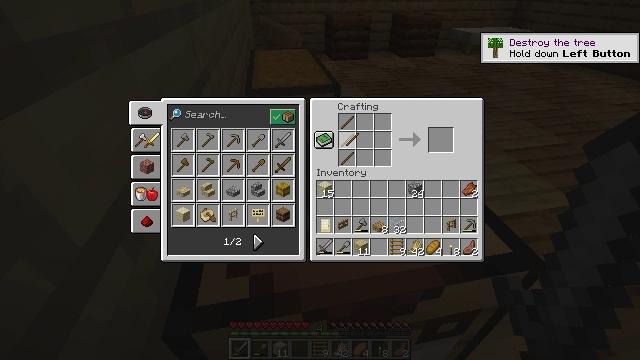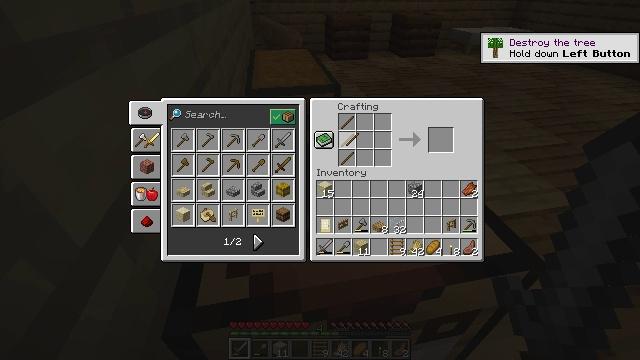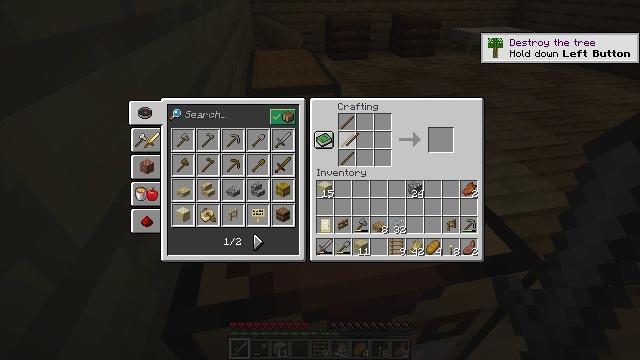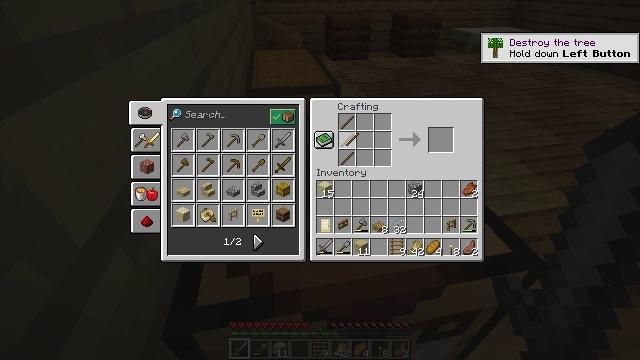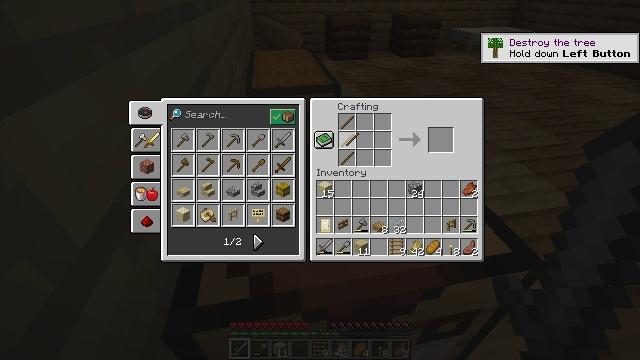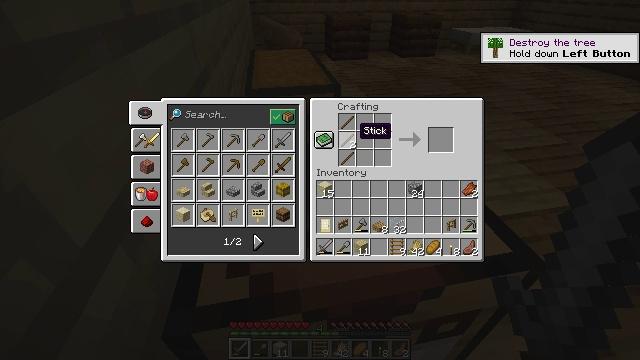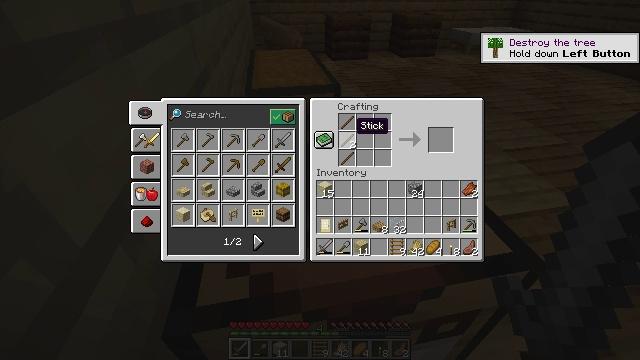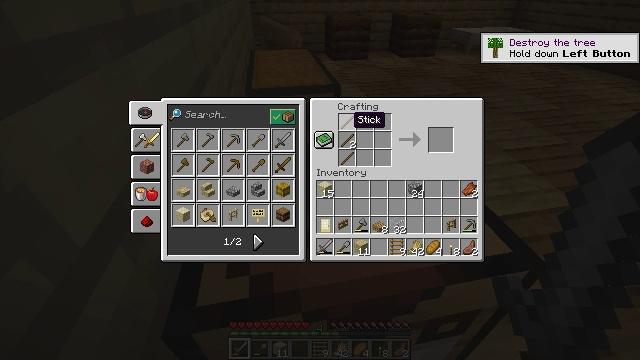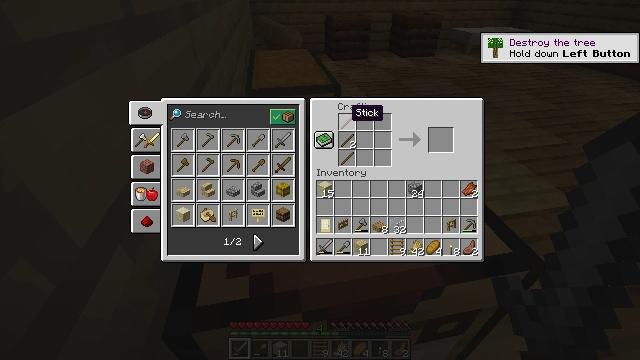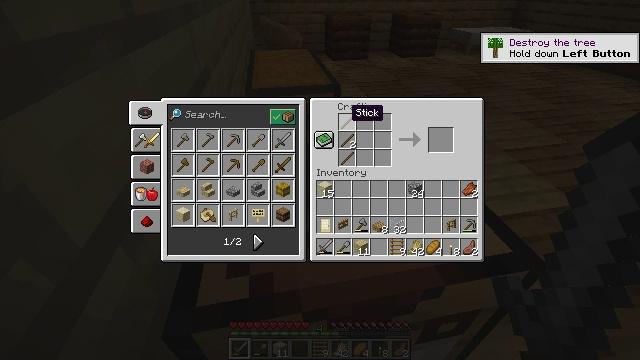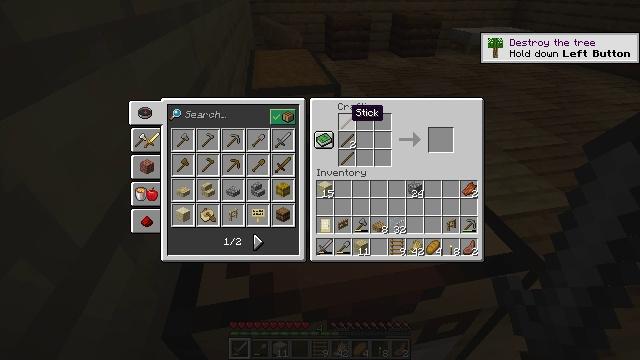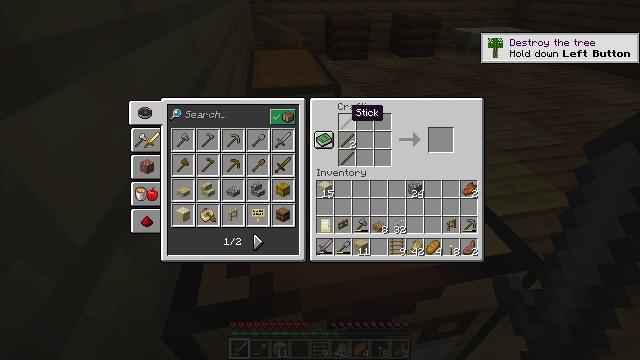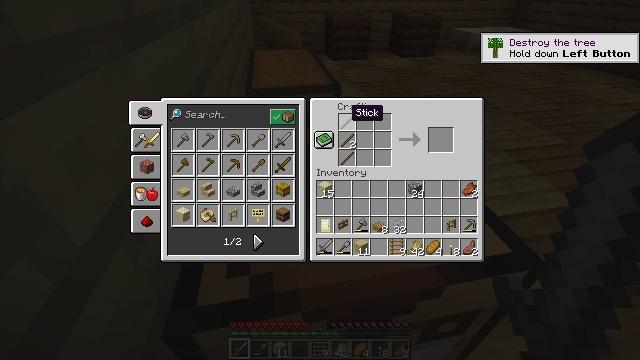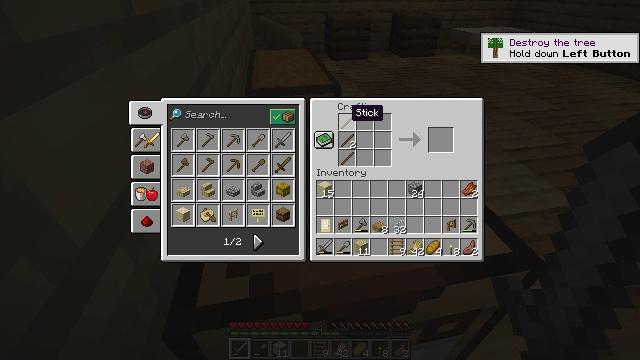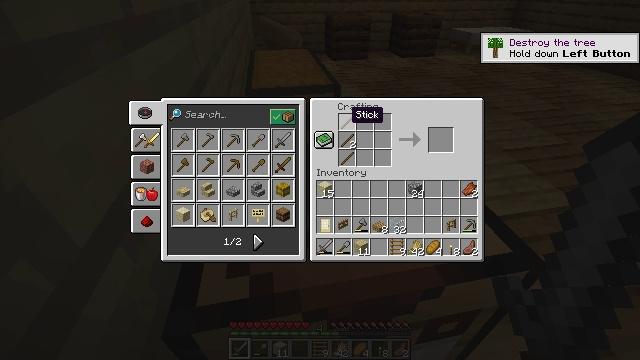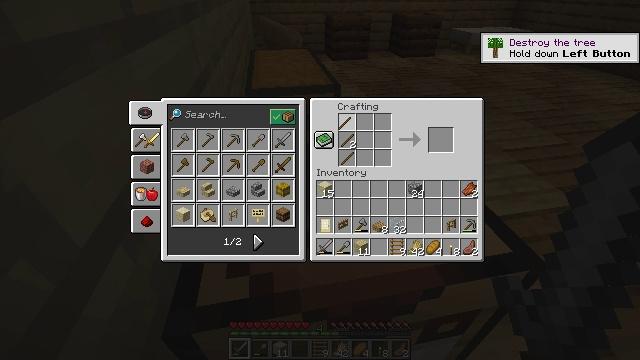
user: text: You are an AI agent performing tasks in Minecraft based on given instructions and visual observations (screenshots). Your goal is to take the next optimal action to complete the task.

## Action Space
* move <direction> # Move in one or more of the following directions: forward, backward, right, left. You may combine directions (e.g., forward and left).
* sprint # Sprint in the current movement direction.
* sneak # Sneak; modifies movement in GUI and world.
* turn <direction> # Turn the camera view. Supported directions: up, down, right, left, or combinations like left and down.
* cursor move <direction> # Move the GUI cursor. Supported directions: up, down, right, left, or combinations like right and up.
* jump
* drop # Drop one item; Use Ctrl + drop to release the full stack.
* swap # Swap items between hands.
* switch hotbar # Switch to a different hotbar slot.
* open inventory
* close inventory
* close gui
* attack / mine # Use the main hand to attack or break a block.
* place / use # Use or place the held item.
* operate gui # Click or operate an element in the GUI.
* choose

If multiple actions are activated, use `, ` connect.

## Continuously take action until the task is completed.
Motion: motion action
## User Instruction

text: Collect the oak planks from the structure.
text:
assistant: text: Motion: no_op
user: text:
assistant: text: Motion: operate gui
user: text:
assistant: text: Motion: operate gui
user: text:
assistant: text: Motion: operate gui
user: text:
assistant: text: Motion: no_op
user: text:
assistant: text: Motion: no_op
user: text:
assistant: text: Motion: no_op
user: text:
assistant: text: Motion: no_op
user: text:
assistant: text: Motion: no_op
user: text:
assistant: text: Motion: no_op
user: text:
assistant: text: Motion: no_op
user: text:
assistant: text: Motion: no_op
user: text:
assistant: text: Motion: no_op
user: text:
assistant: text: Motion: no_op
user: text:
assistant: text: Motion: operate gui
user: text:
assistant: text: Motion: operate gui
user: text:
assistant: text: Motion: operate gui
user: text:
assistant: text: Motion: operate gui
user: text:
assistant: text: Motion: cursor move down
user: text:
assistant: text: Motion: cursor move down
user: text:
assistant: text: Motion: no_op
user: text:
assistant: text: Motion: no_op
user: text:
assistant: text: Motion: no_op
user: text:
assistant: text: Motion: operate gui
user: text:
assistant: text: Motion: operate gui
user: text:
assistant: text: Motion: operate gui
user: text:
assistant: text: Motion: no_op
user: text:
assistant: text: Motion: cursor move down
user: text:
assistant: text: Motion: no_op
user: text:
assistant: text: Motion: no_op